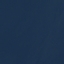
Land use / land cover class: SeaLake